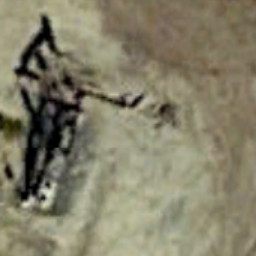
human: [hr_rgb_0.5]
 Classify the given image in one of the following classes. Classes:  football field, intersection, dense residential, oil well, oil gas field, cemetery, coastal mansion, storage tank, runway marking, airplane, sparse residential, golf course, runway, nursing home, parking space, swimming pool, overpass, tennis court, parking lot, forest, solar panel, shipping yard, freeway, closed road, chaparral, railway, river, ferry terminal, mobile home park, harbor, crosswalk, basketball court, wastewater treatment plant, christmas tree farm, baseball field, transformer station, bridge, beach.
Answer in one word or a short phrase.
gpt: oil well